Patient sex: M
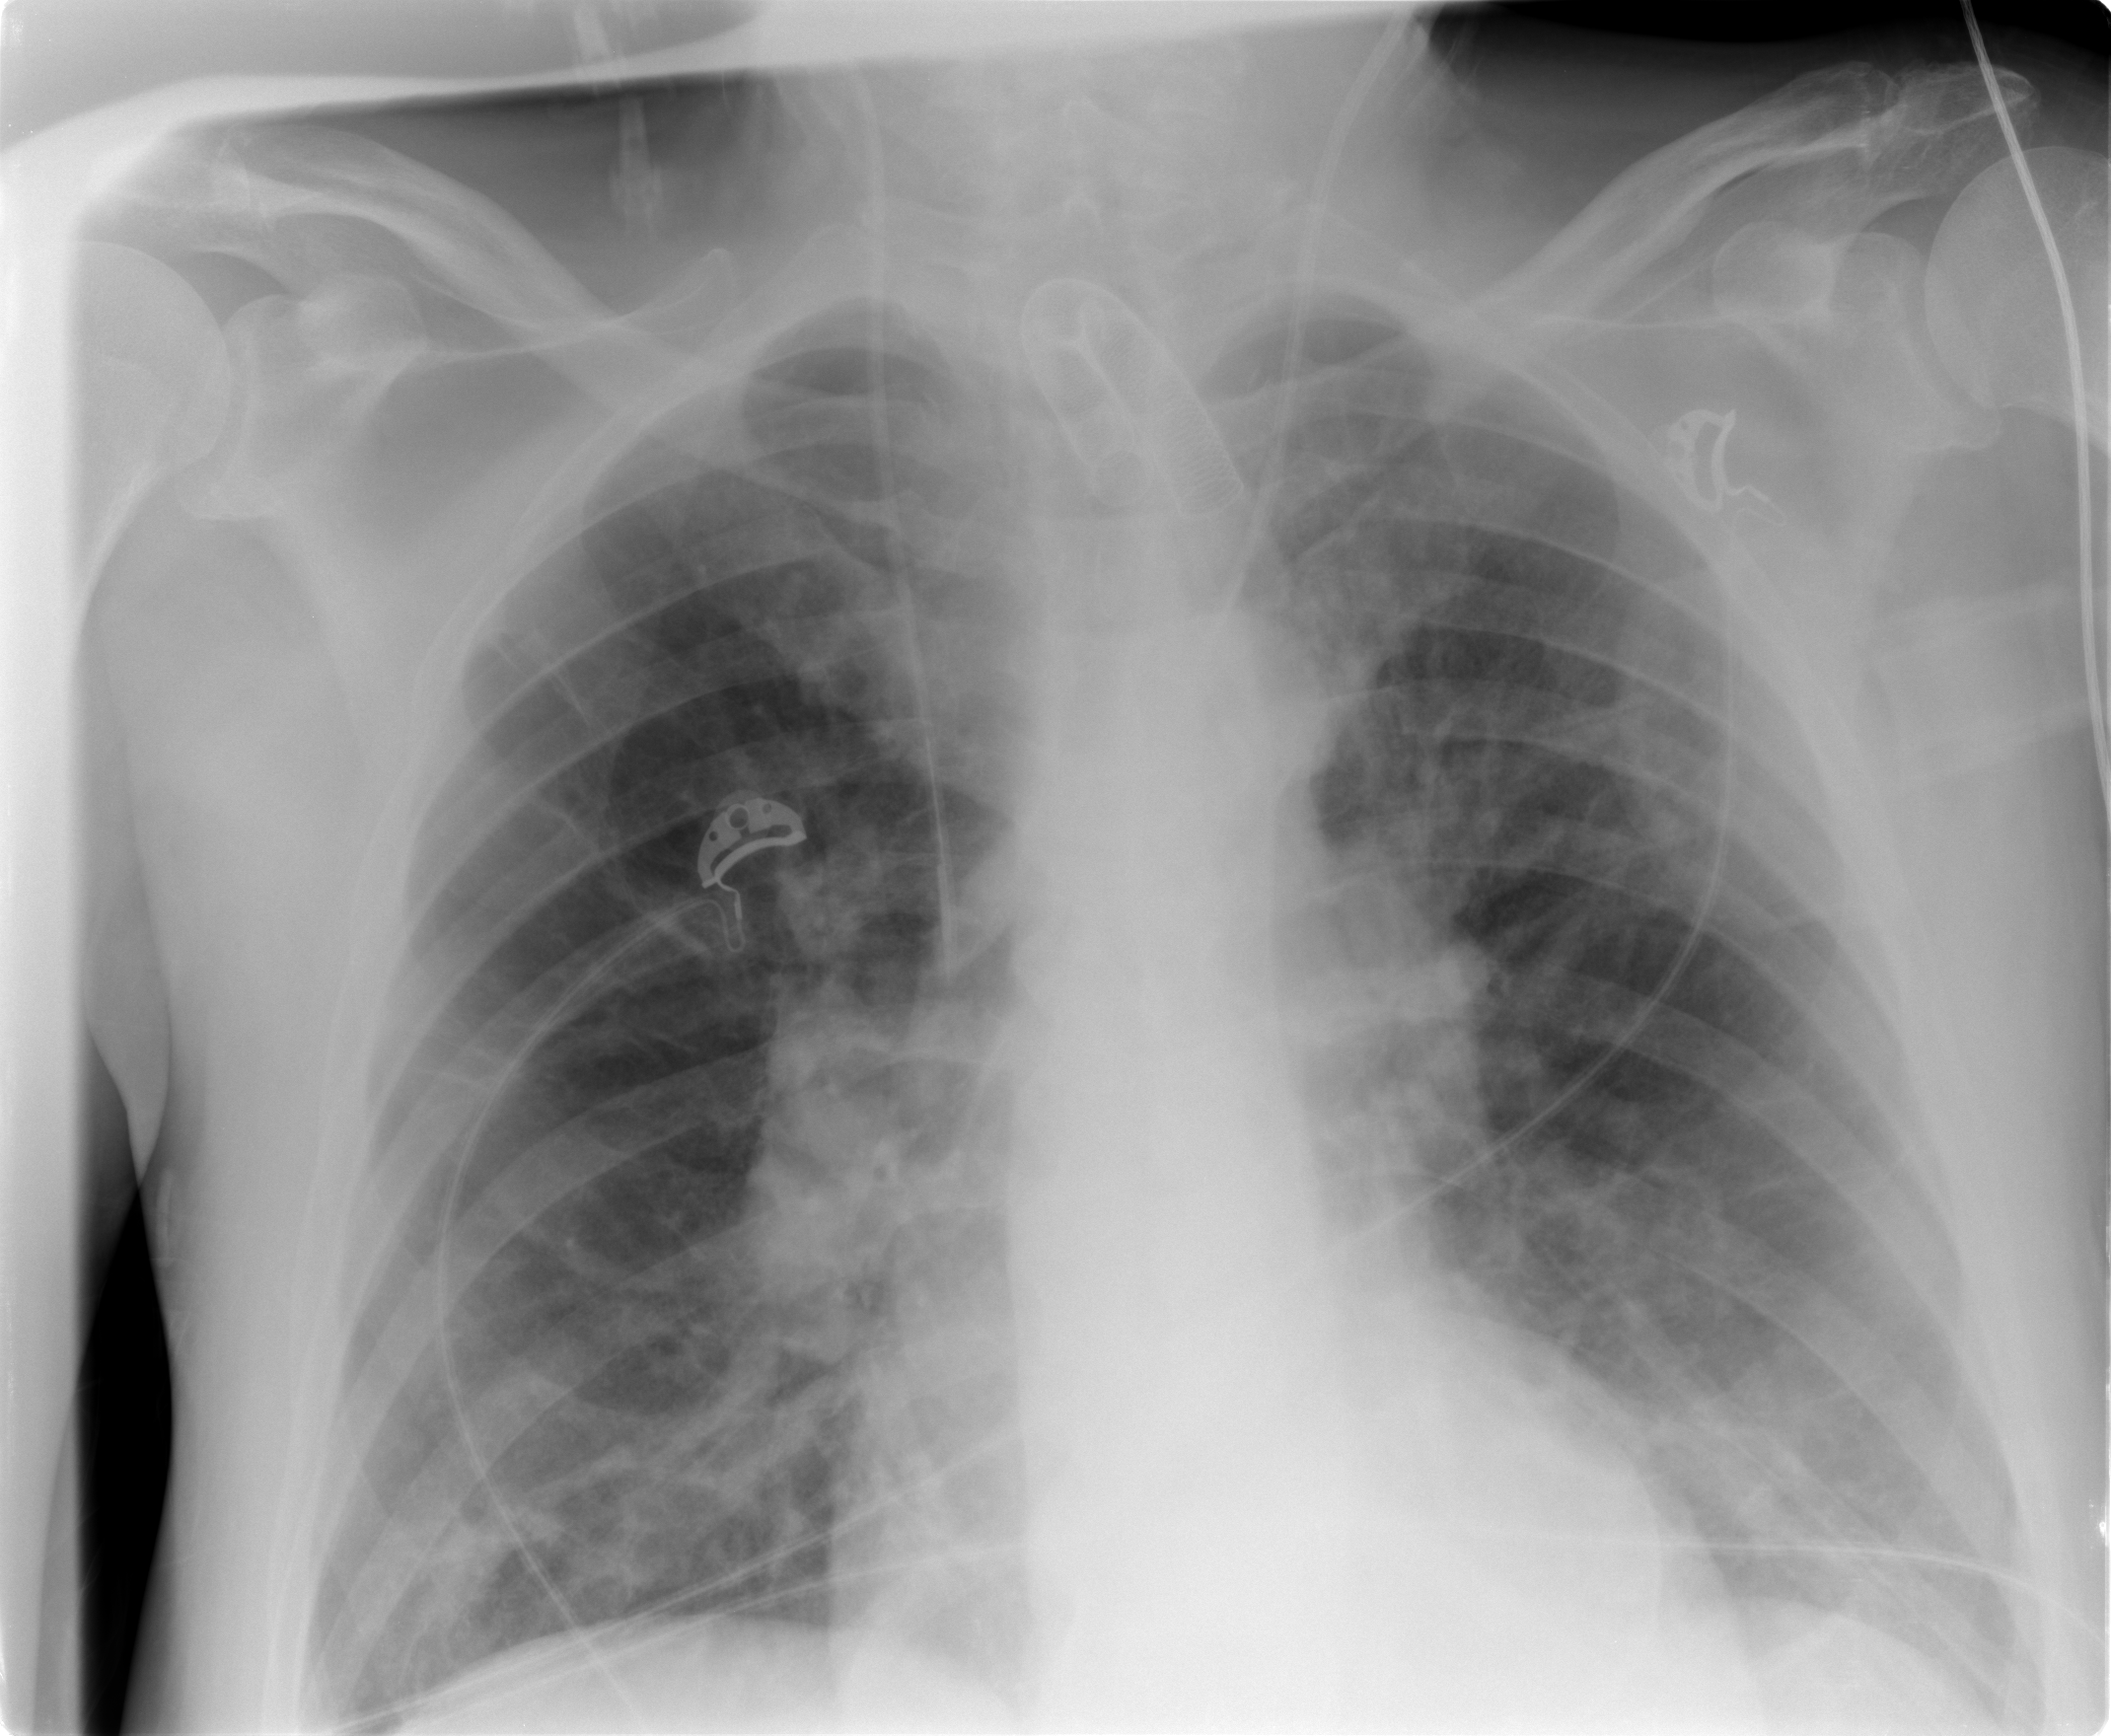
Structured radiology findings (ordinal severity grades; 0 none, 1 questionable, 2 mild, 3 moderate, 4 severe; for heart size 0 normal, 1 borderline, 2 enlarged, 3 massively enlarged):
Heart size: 0
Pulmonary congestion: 2
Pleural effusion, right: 0
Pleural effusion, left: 0
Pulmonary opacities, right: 0
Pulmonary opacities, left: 0
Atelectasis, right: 2
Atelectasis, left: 1